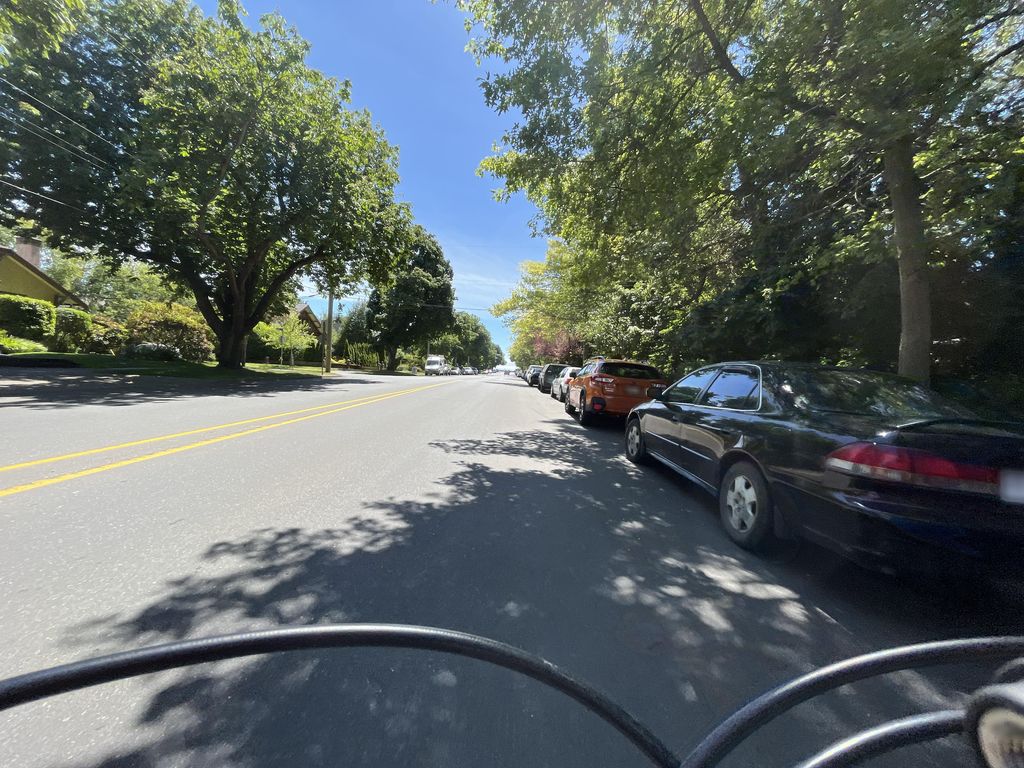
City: victoria